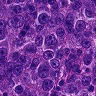
Metastatic tissue present: yes